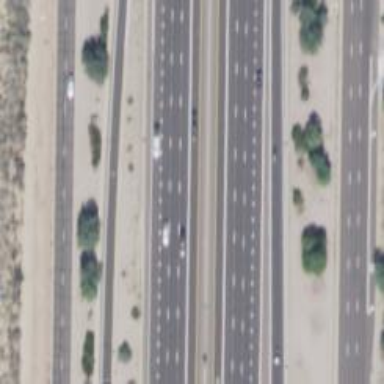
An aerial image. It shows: Asphalt motorway.